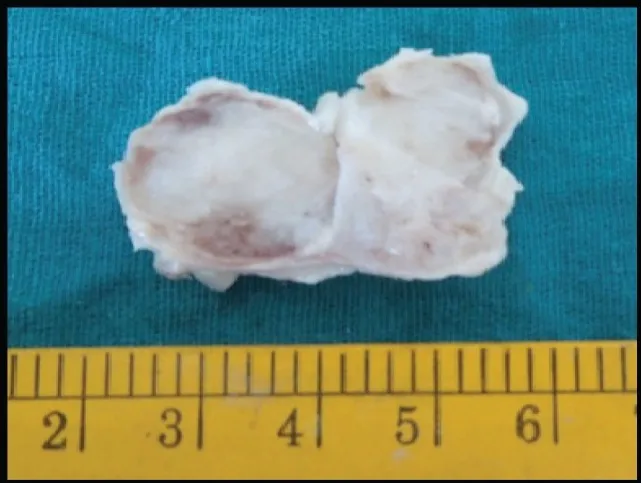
Gross-grey white mass.
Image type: medical_photograph (other_medical_photograph)